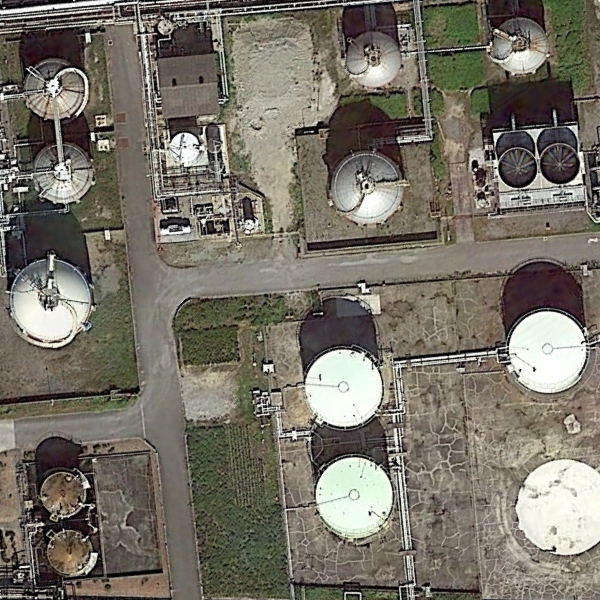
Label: StorageTanks